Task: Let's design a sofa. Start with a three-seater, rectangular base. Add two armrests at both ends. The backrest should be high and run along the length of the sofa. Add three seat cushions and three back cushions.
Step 297:
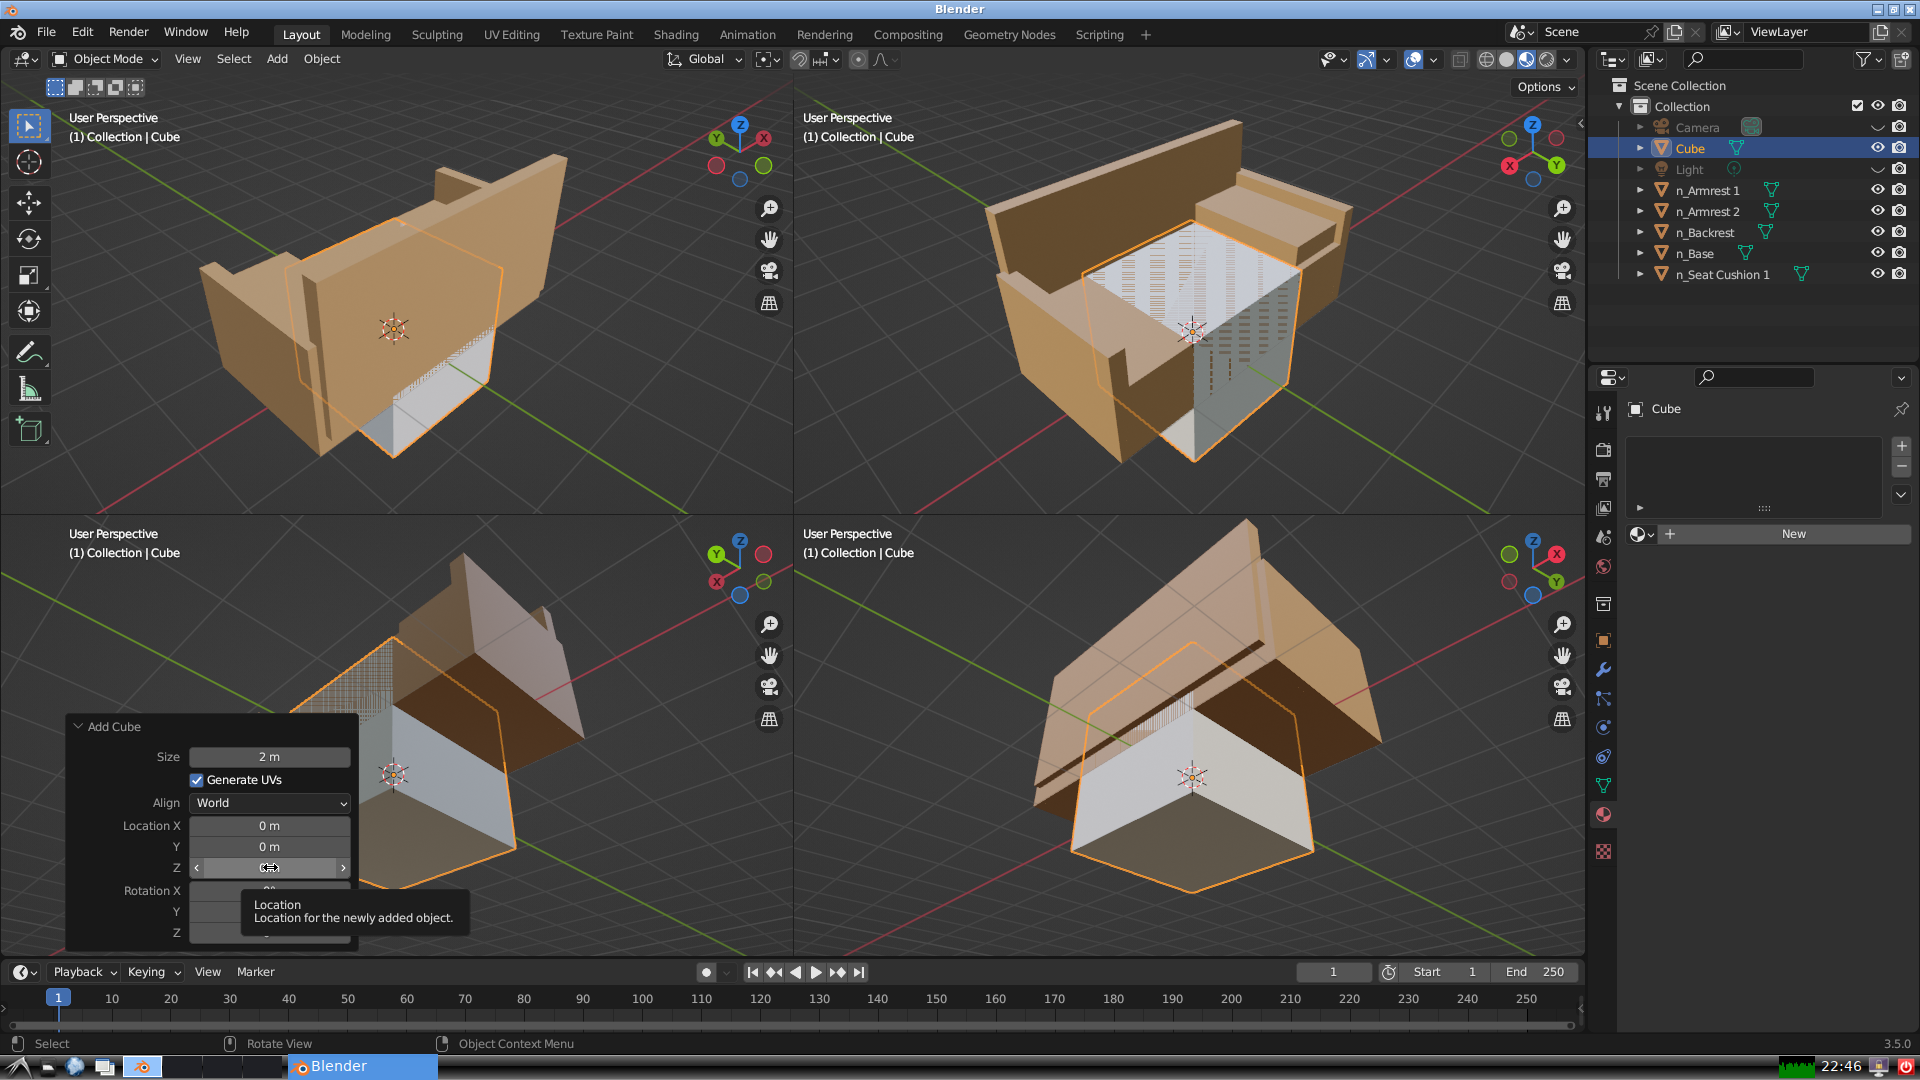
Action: click: no